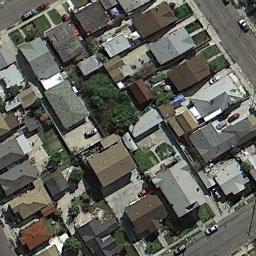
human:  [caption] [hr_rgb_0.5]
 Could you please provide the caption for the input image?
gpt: The dense residential is next to the road with some cars .

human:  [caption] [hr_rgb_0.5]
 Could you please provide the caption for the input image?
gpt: A dense residential area with lots of houses of different sizes is surrounded by some roads .

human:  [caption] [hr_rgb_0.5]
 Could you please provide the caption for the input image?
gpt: There are many roads and neatly arranged houses and trees and many vehicles in densely populated areas .

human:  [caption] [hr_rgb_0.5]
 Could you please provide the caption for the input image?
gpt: The houses are separated by paths .

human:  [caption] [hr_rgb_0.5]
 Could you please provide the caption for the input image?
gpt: There are many brown and gray buildings on dense residential area .